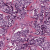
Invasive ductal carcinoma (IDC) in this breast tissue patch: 1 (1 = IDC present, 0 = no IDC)